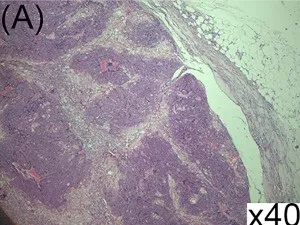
Pathological presentation of sebaceous carcinoma on the chest:. Tumor cells formed nests or lobules of different sizes, with clear boundary and capsule (HE x40).
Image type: pathology (h&e)